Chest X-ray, AP view. Patient: 60 years old, sex M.
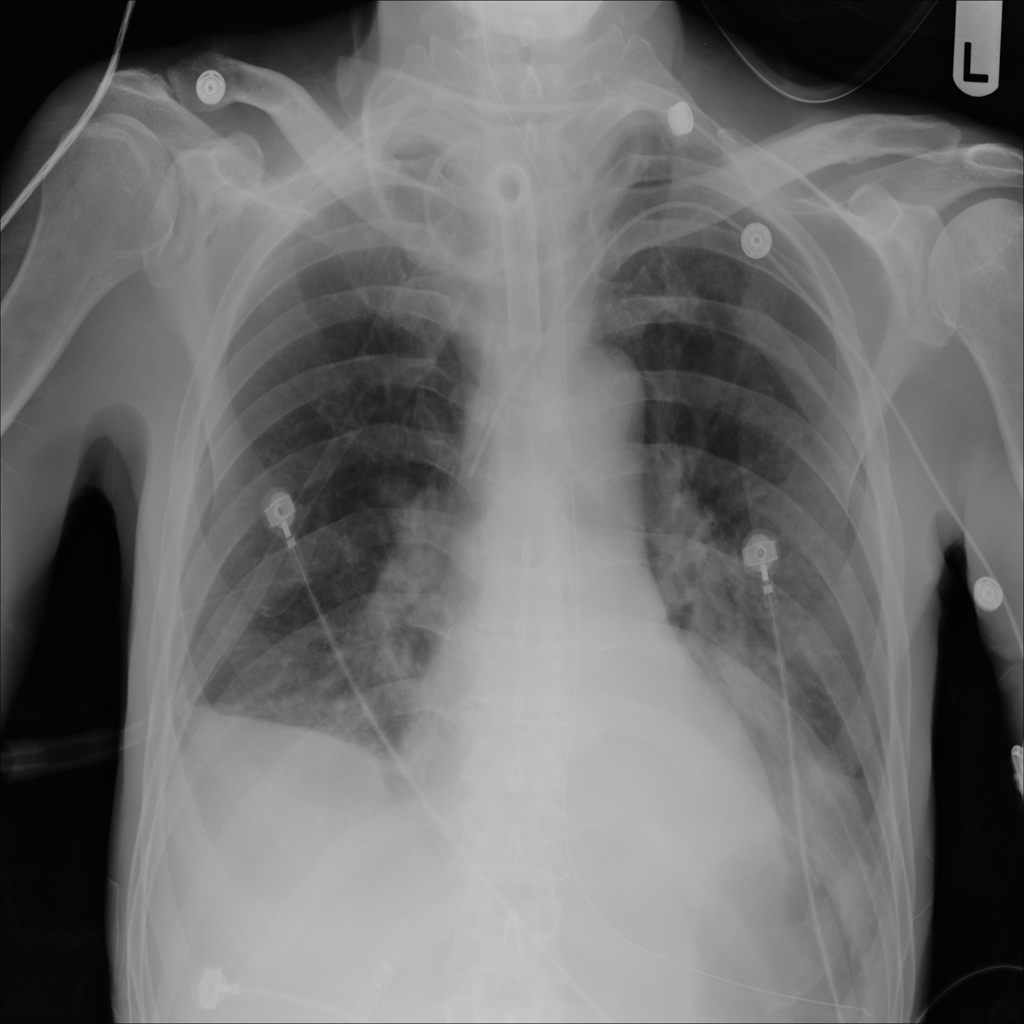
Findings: Atelectasis, Effusion, Infiltration